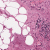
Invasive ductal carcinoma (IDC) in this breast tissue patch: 0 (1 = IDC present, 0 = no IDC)